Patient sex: F
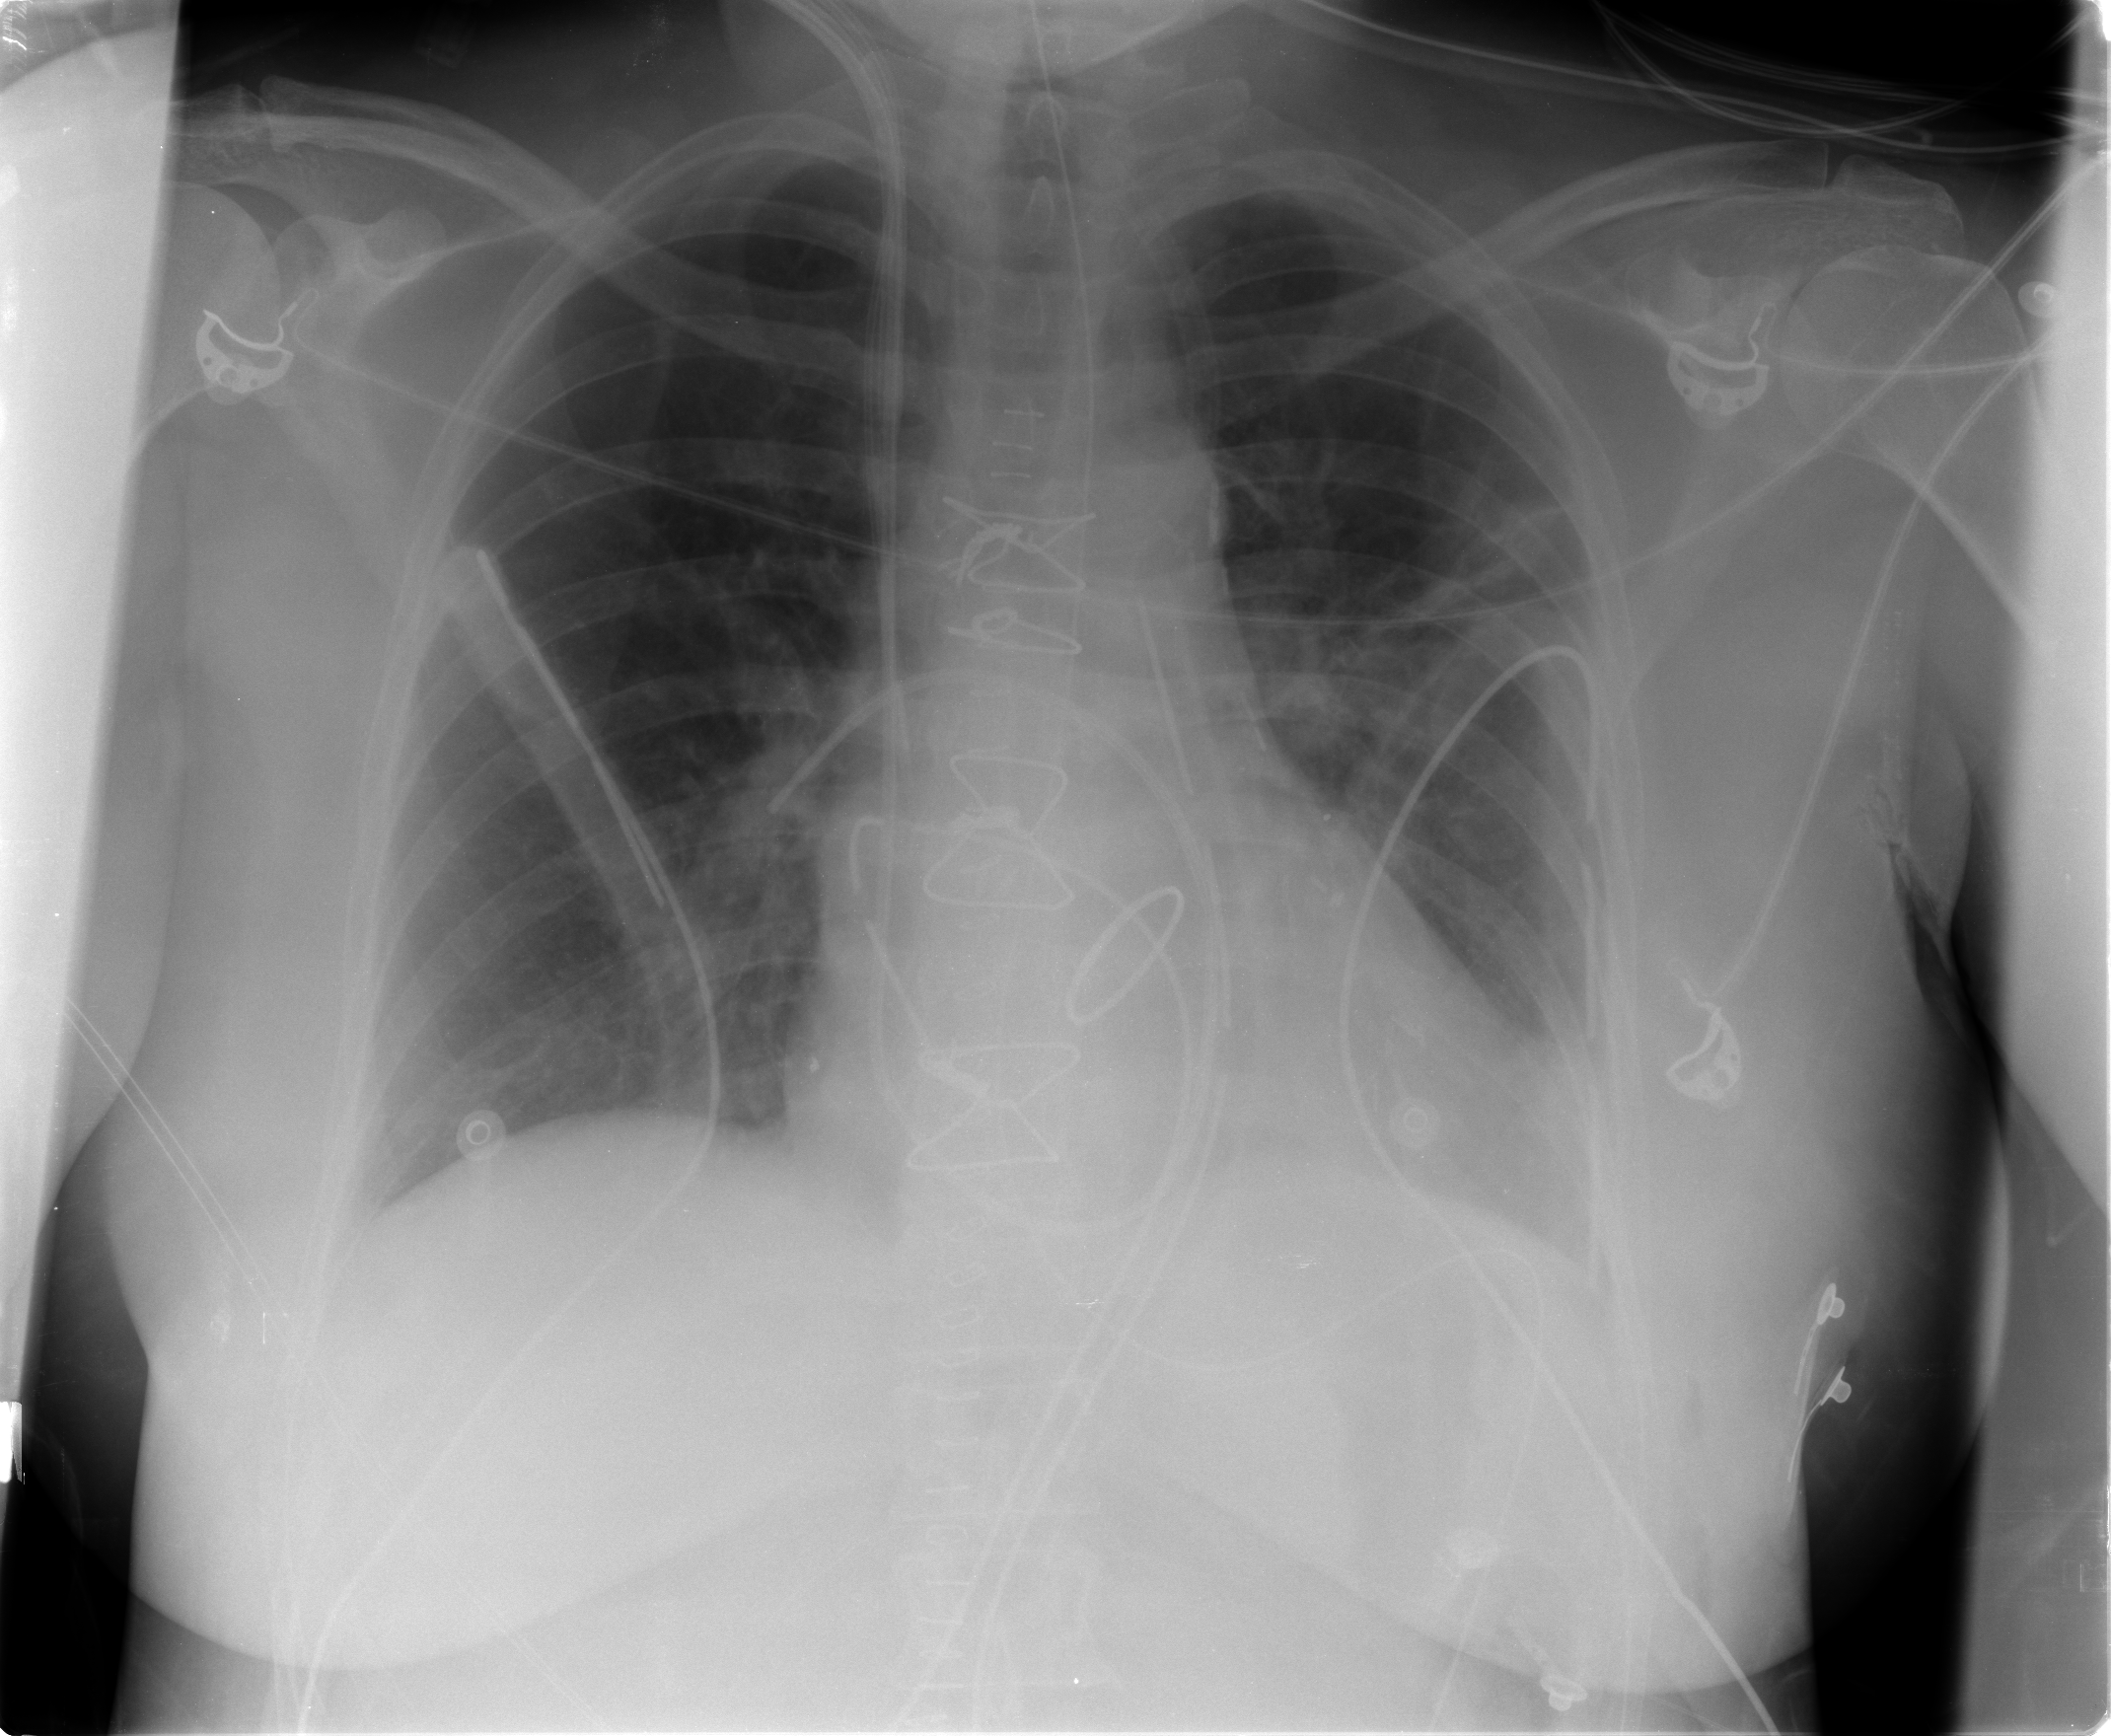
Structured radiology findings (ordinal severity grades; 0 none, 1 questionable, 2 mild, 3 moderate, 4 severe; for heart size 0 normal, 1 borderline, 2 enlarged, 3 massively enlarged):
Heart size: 2
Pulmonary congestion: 1
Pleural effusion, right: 0
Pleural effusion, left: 0
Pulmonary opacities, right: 0
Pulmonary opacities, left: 0
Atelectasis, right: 1
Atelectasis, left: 2